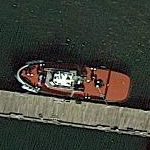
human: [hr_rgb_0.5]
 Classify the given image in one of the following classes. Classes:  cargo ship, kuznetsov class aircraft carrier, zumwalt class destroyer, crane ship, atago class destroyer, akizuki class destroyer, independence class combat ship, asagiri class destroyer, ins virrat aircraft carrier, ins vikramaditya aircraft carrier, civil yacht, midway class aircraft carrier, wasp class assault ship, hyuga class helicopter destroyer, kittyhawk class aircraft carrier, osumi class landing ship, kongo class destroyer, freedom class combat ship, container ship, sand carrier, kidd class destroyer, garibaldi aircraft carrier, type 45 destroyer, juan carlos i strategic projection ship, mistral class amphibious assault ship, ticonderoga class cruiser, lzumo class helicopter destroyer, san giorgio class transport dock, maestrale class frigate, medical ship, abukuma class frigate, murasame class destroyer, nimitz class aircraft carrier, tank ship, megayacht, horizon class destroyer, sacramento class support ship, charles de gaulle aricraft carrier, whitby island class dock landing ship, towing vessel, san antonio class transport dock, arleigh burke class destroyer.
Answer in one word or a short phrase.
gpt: Towing vessel